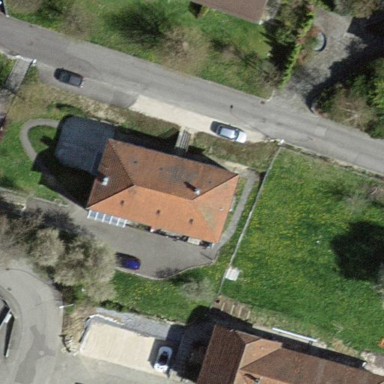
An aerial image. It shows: Residential building.